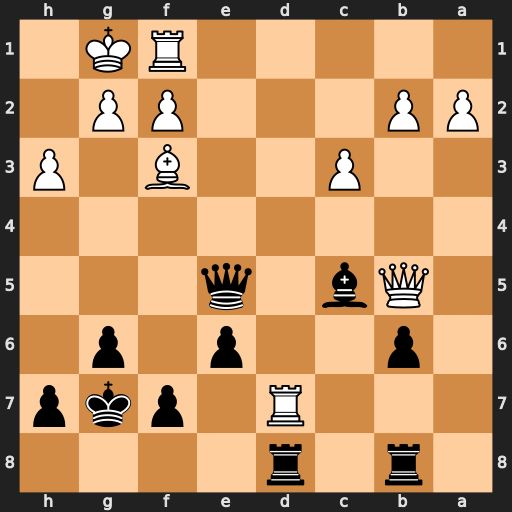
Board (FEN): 1r1r4/3R1pkp/1p2p1p1/1Qb1q3/8/2P2B1P/PP3PP1/5RK1
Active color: b
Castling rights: -
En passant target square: -
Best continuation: Bxf2+ Rxf2 Qxb5